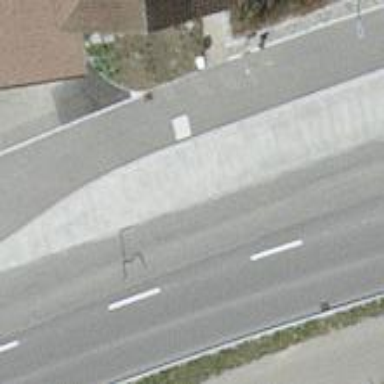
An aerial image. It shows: Bus stop with stop position for public transport.